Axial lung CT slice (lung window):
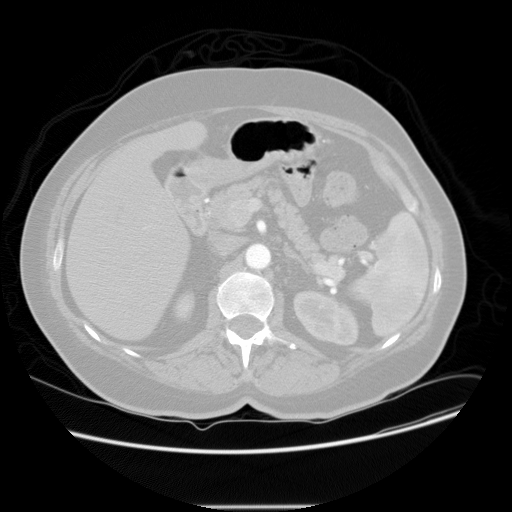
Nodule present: no